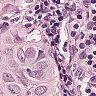
Metastatic tissue present: yes